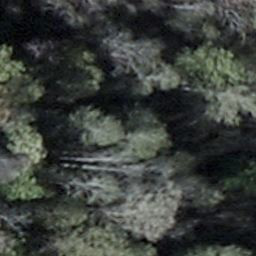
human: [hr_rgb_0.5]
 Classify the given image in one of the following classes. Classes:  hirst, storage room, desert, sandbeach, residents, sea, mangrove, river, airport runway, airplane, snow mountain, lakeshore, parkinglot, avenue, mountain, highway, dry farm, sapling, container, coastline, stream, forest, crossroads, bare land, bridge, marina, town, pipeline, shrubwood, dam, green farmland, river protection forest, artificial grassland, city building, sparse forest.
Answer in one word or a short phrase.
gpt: shrubwood